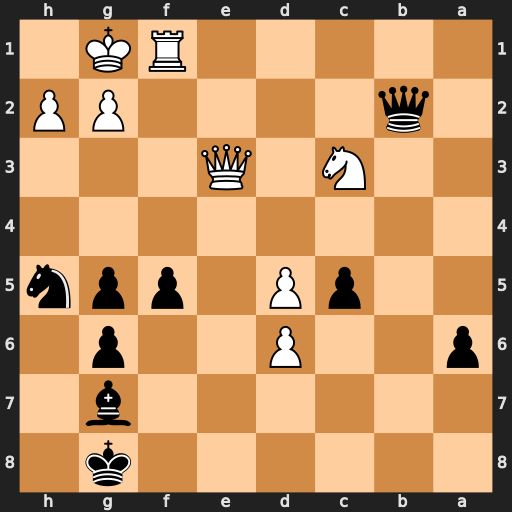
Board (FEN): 6k1/6b1/p2P2p1/2pP1ppn/8/2N1Q3/1q4PP/5RK1
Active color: b
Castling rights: -
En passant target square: -
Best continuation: Bd4 Qxd4 cxd4